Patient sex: M
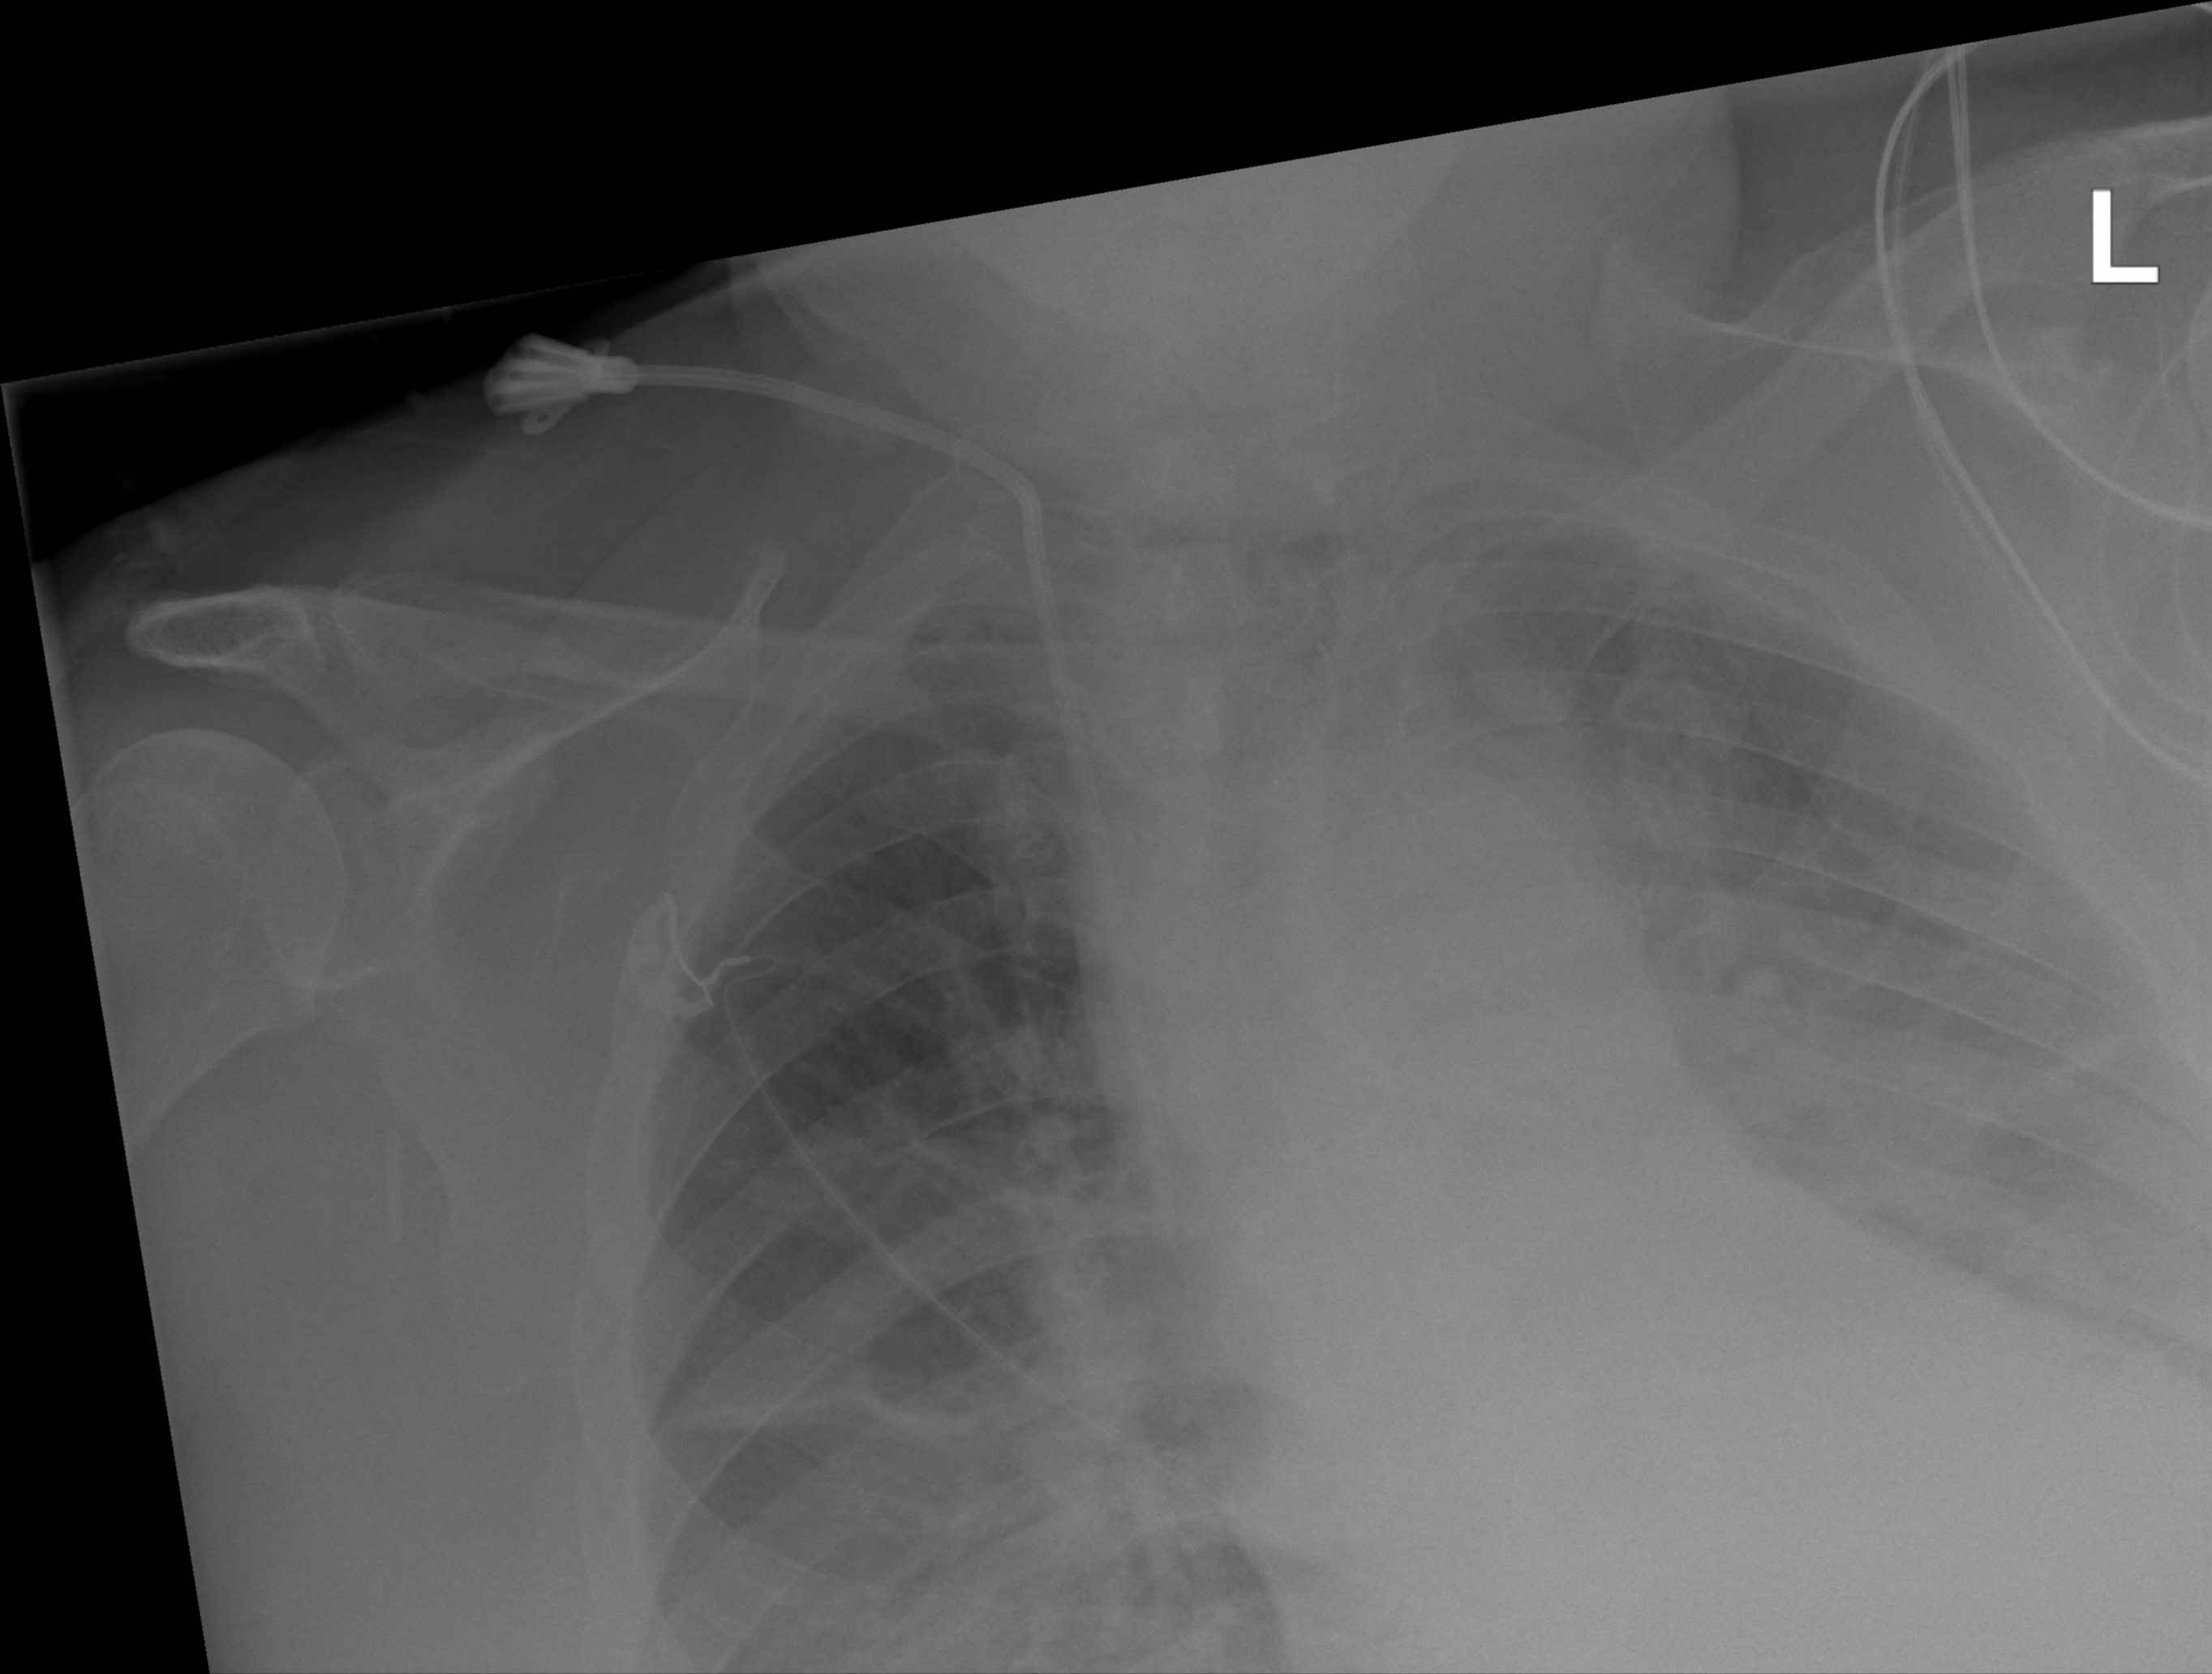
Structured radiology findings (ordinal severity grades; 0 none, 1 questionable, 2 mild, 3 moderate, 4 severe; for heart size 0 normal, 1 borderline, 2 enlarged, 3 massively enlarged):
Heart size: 2
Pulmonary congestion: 2
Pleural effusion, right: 1
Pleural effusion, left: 2
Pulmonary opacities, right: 0
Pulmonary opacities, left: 0
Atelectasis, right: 2
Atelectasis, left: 2